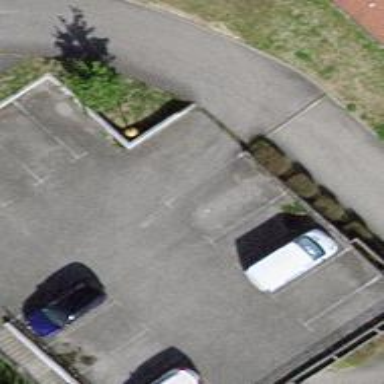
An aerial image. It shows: Parking aisle designated as service road.